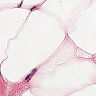
Metastatic tissue present: no